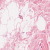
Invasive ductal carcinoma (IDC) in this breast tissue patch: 0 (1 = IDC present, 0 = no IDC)